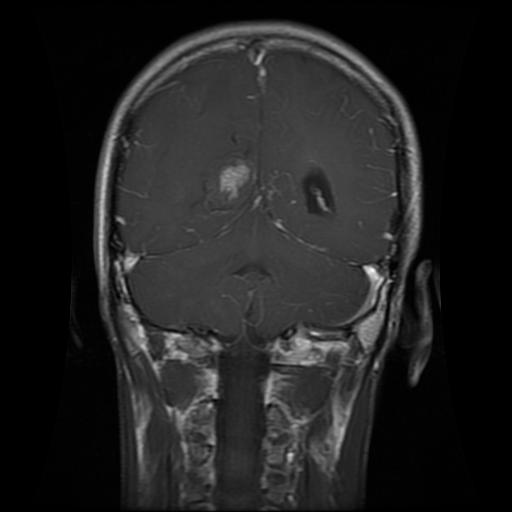
Label: glioma